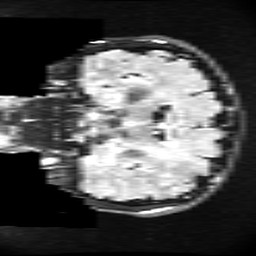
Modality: FLAIR
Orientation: coronal
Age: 28
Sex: male
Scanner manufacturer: ge
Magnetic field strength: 3 T
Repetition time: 11 s
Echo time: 0.1497 s